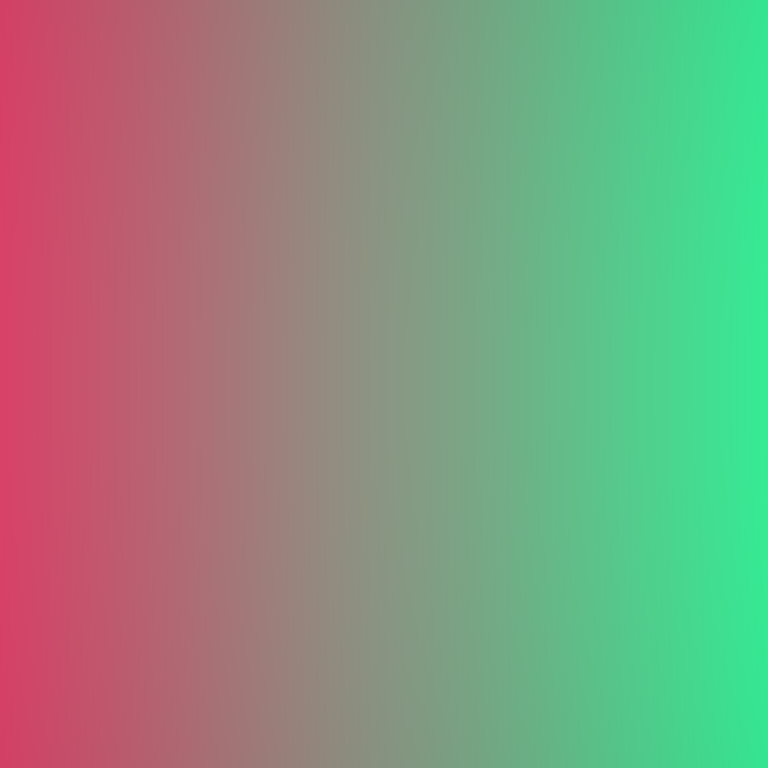
Abstract light effect, smooth gradient from deep red to bright green, calm atmosphere, soft blend, no room, no furniture, no objects.